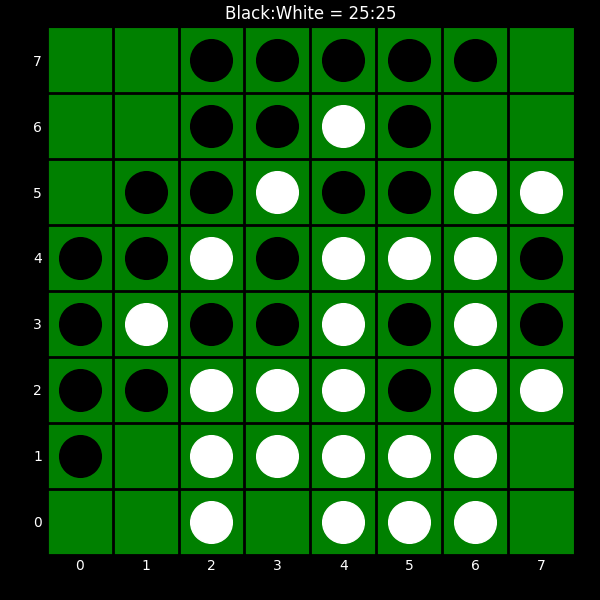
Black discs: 25
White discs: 25